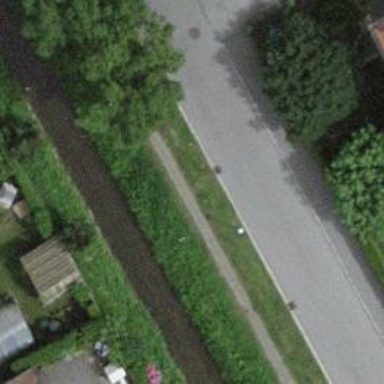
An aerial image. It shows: Ditch serving as waterway.